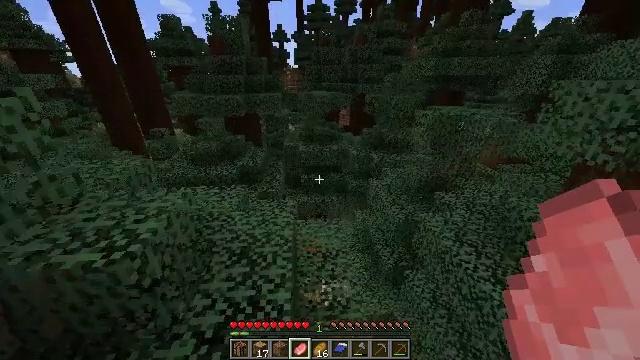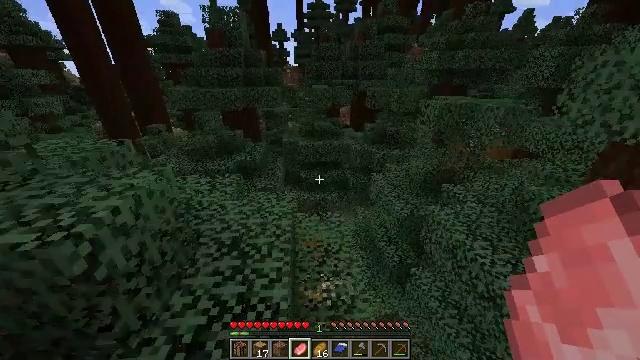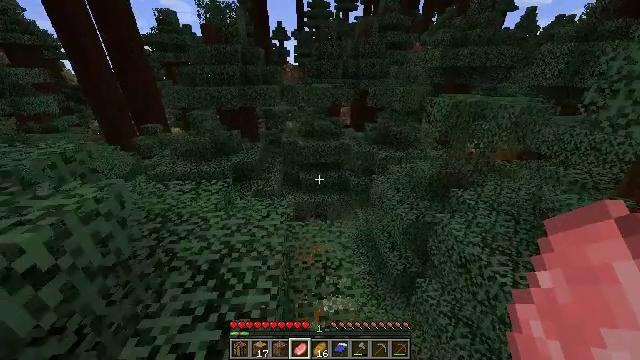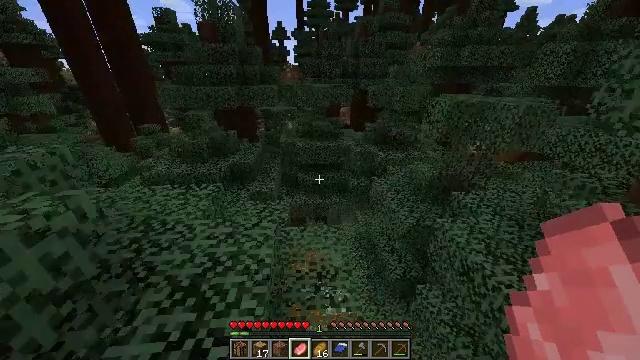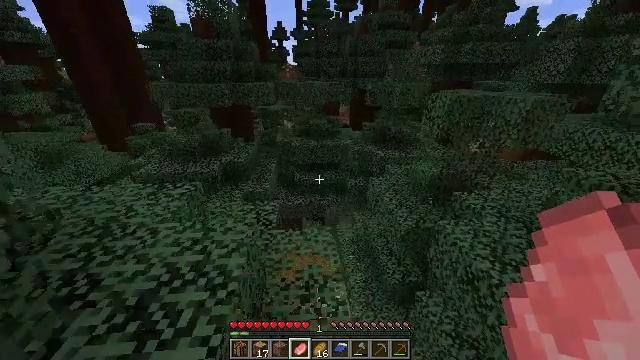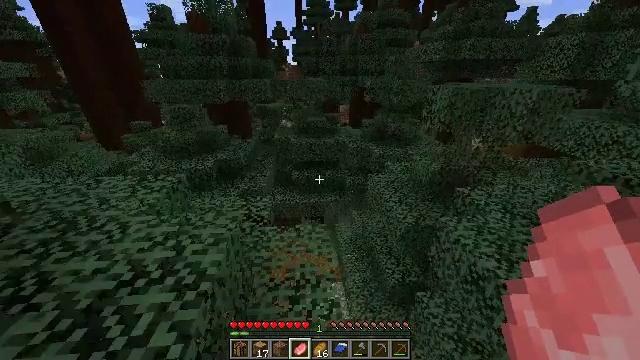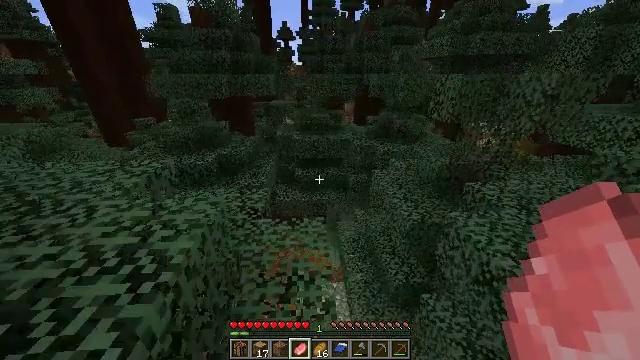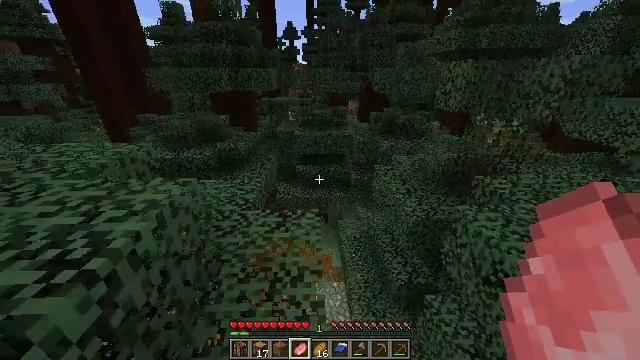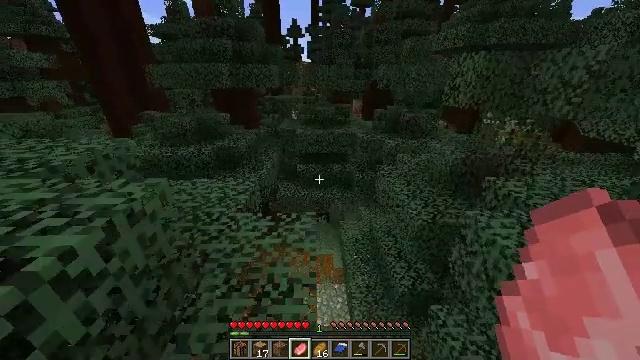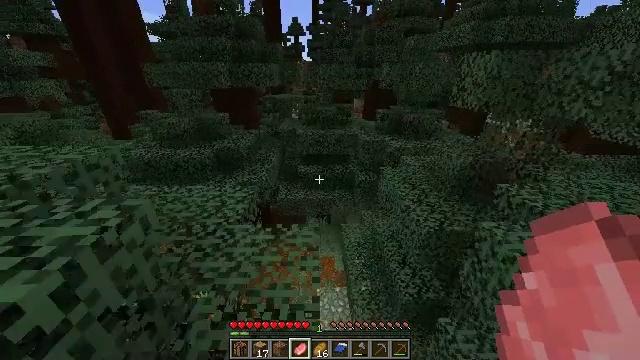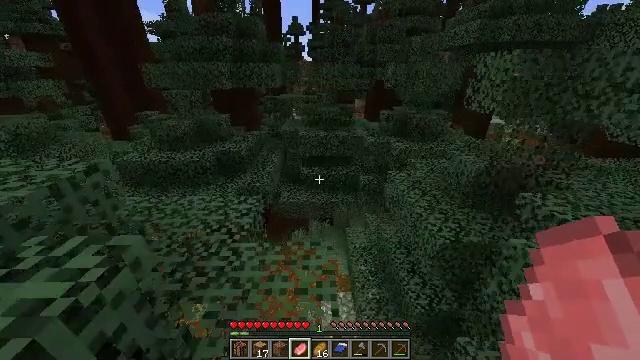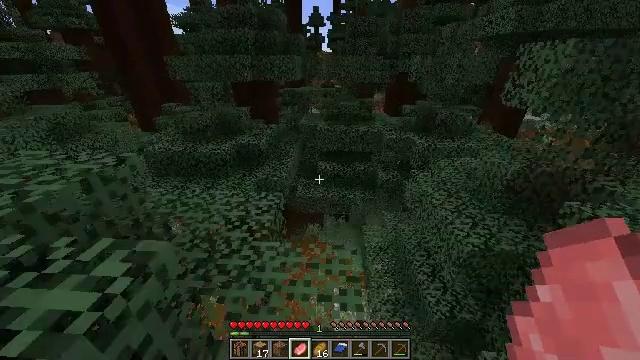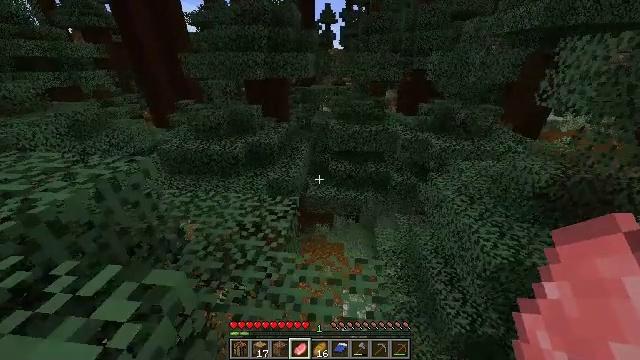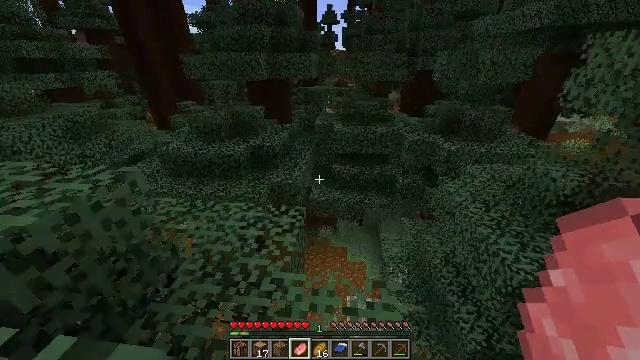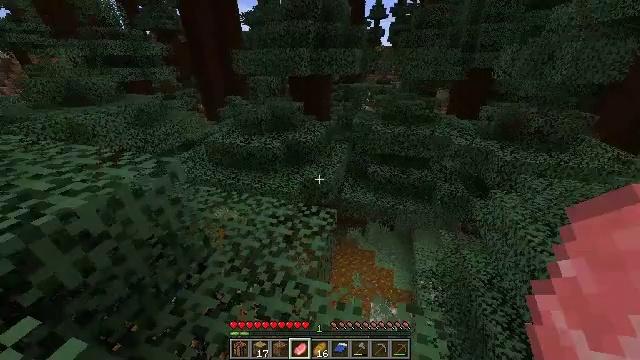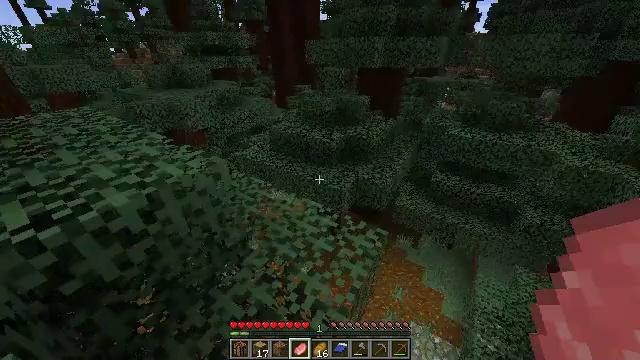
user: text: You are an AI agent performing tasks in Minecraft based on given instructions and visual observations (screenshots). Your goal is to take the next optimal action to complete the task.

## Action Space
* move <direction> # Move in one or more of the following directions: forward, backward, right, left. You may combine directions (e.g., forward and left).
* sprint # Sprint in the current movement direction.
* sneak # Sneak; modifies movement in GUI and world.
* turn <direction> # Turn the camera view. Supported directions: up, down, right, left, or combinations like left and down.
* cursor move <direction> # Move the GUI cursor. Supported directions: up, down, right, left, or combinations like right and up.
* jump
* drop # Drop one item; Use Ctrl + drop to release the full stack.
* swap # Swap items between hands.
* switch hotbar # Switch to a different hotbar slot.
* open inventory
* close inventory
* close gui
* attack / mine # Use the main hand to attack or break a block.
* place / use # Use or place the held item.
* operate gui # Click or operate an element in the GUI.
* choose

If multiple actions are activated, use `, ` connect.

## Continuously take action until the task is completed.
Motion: motion action
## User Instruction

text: Gather mossy cobblestone from a dungeon or ruin.
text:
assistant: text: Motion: move forward and move right
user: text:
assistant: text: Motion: move forward and move right
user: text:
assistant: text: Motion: move forward and move right
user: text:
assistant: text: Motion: move forward and move right
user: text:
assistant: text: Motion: move forward and move right
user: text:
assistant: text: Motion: move forward and move right, turn left
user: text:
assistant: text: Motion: move forward and move right, turn left
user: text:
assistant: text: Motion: move forward and move left, turn left
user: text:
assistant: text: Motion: move forward and move left
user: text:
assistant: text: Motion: move forward and move left
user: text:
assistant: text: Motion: move forward and move left, turn left and down
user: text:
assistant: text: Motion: move forward, turn left
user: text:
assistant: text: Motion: move forward
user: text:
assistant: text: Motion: move forward, turn left
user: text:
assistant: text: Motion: move forward, turn left and down
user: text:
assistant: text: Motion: move forward, turn left
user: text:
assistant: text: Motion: move forward and move left
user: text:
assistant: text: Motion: move forward and move left
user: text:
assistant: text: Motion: move forward
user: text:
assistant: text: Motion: move forward
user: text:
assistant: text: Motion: move forward
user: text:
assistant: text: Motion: move forward, turn right
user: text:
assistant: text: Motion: move forward and move right
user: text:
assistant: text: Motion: move forward and move right
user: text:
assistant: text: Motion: move forward and move right
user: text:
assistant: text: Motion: move forward, jump
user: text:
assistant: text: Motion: move forward, turn right, jump
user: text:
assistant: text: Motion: move forward, turn right, jump
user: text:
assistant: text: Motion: move forward, turn right, jump
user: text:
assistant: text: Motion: move forward, turn right, jump